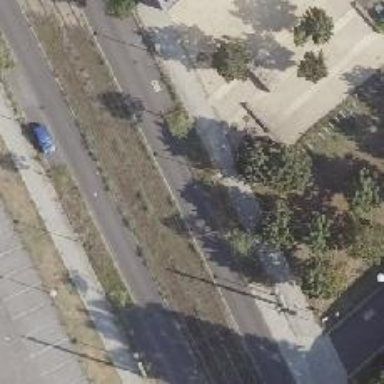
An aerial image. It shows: Unclassified road with asphalt surface. Street side parking is available on the right side.